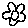
Label: flower